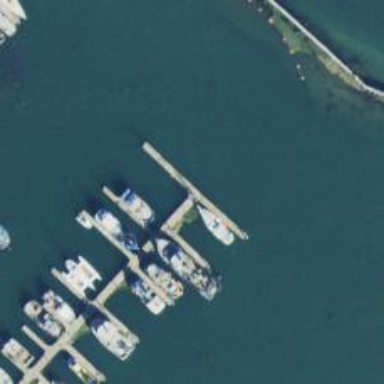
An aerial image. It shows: Pier with mooring facilities.